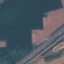
Label: Highway